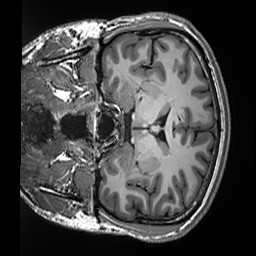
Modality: T1w
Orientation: coronal
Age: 24
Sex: male
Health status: healthy
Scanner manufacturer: siemens
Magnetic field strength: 3 T
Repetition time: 2.5 s
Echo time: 0.00299 s